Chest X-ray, PA view. Patient: 62 years old, sex F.
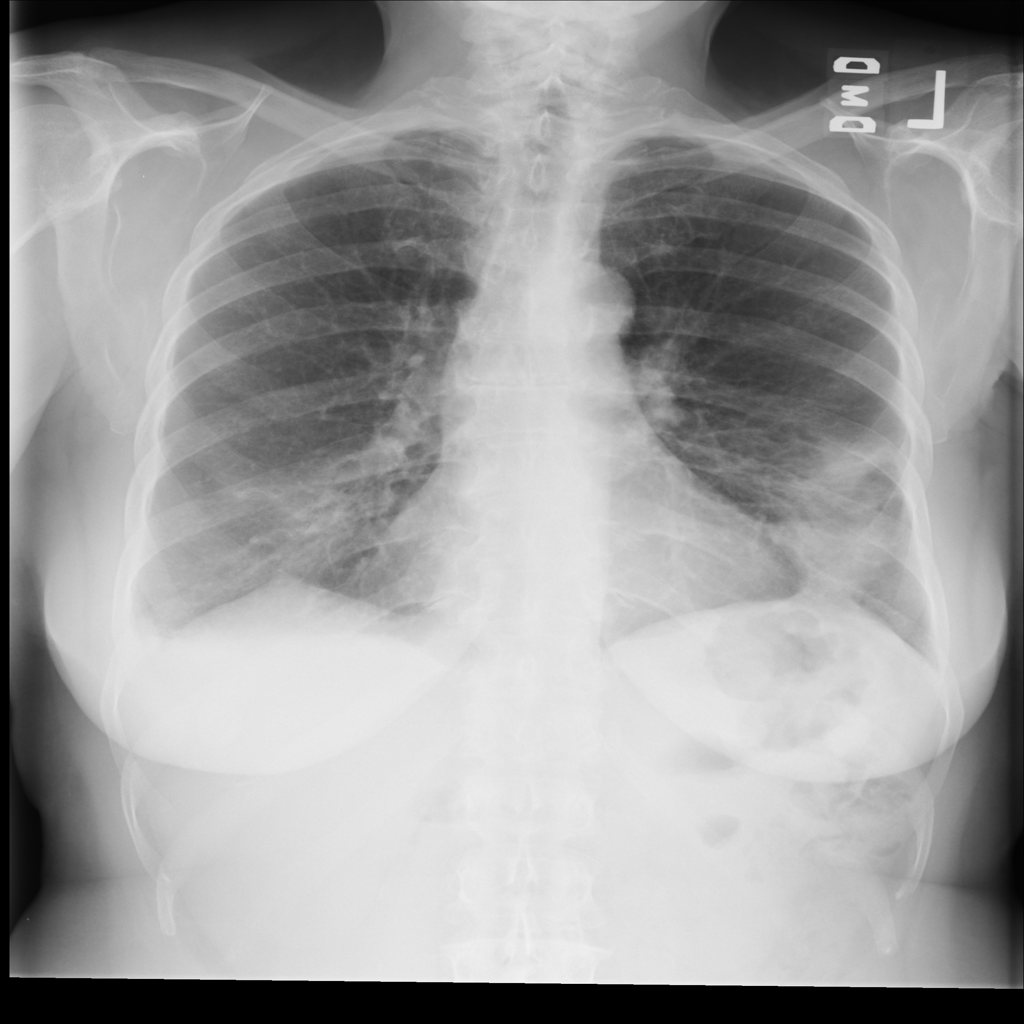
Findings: Atelectasis, Consolidation